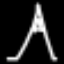
Label: The Eiffel Tower